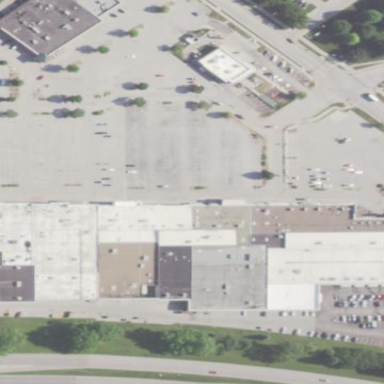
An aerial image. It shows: Retail area.